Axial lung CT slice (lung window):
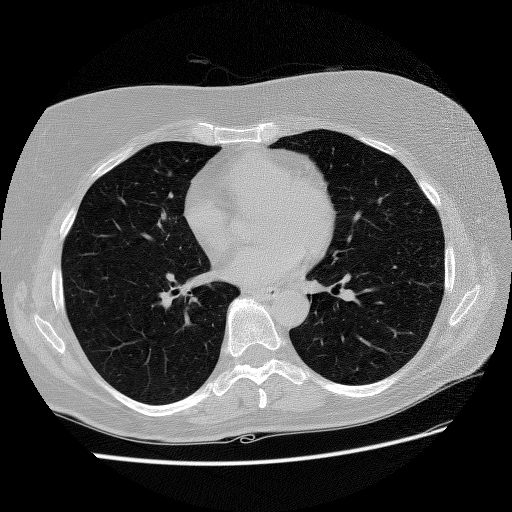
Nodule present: no